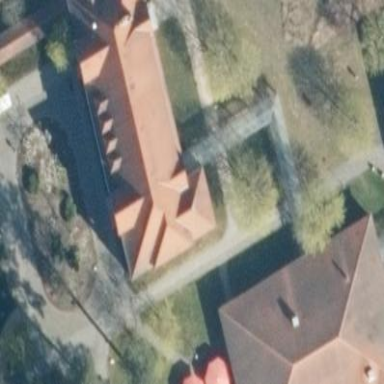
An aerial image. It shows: View of roof of building.